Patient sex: M
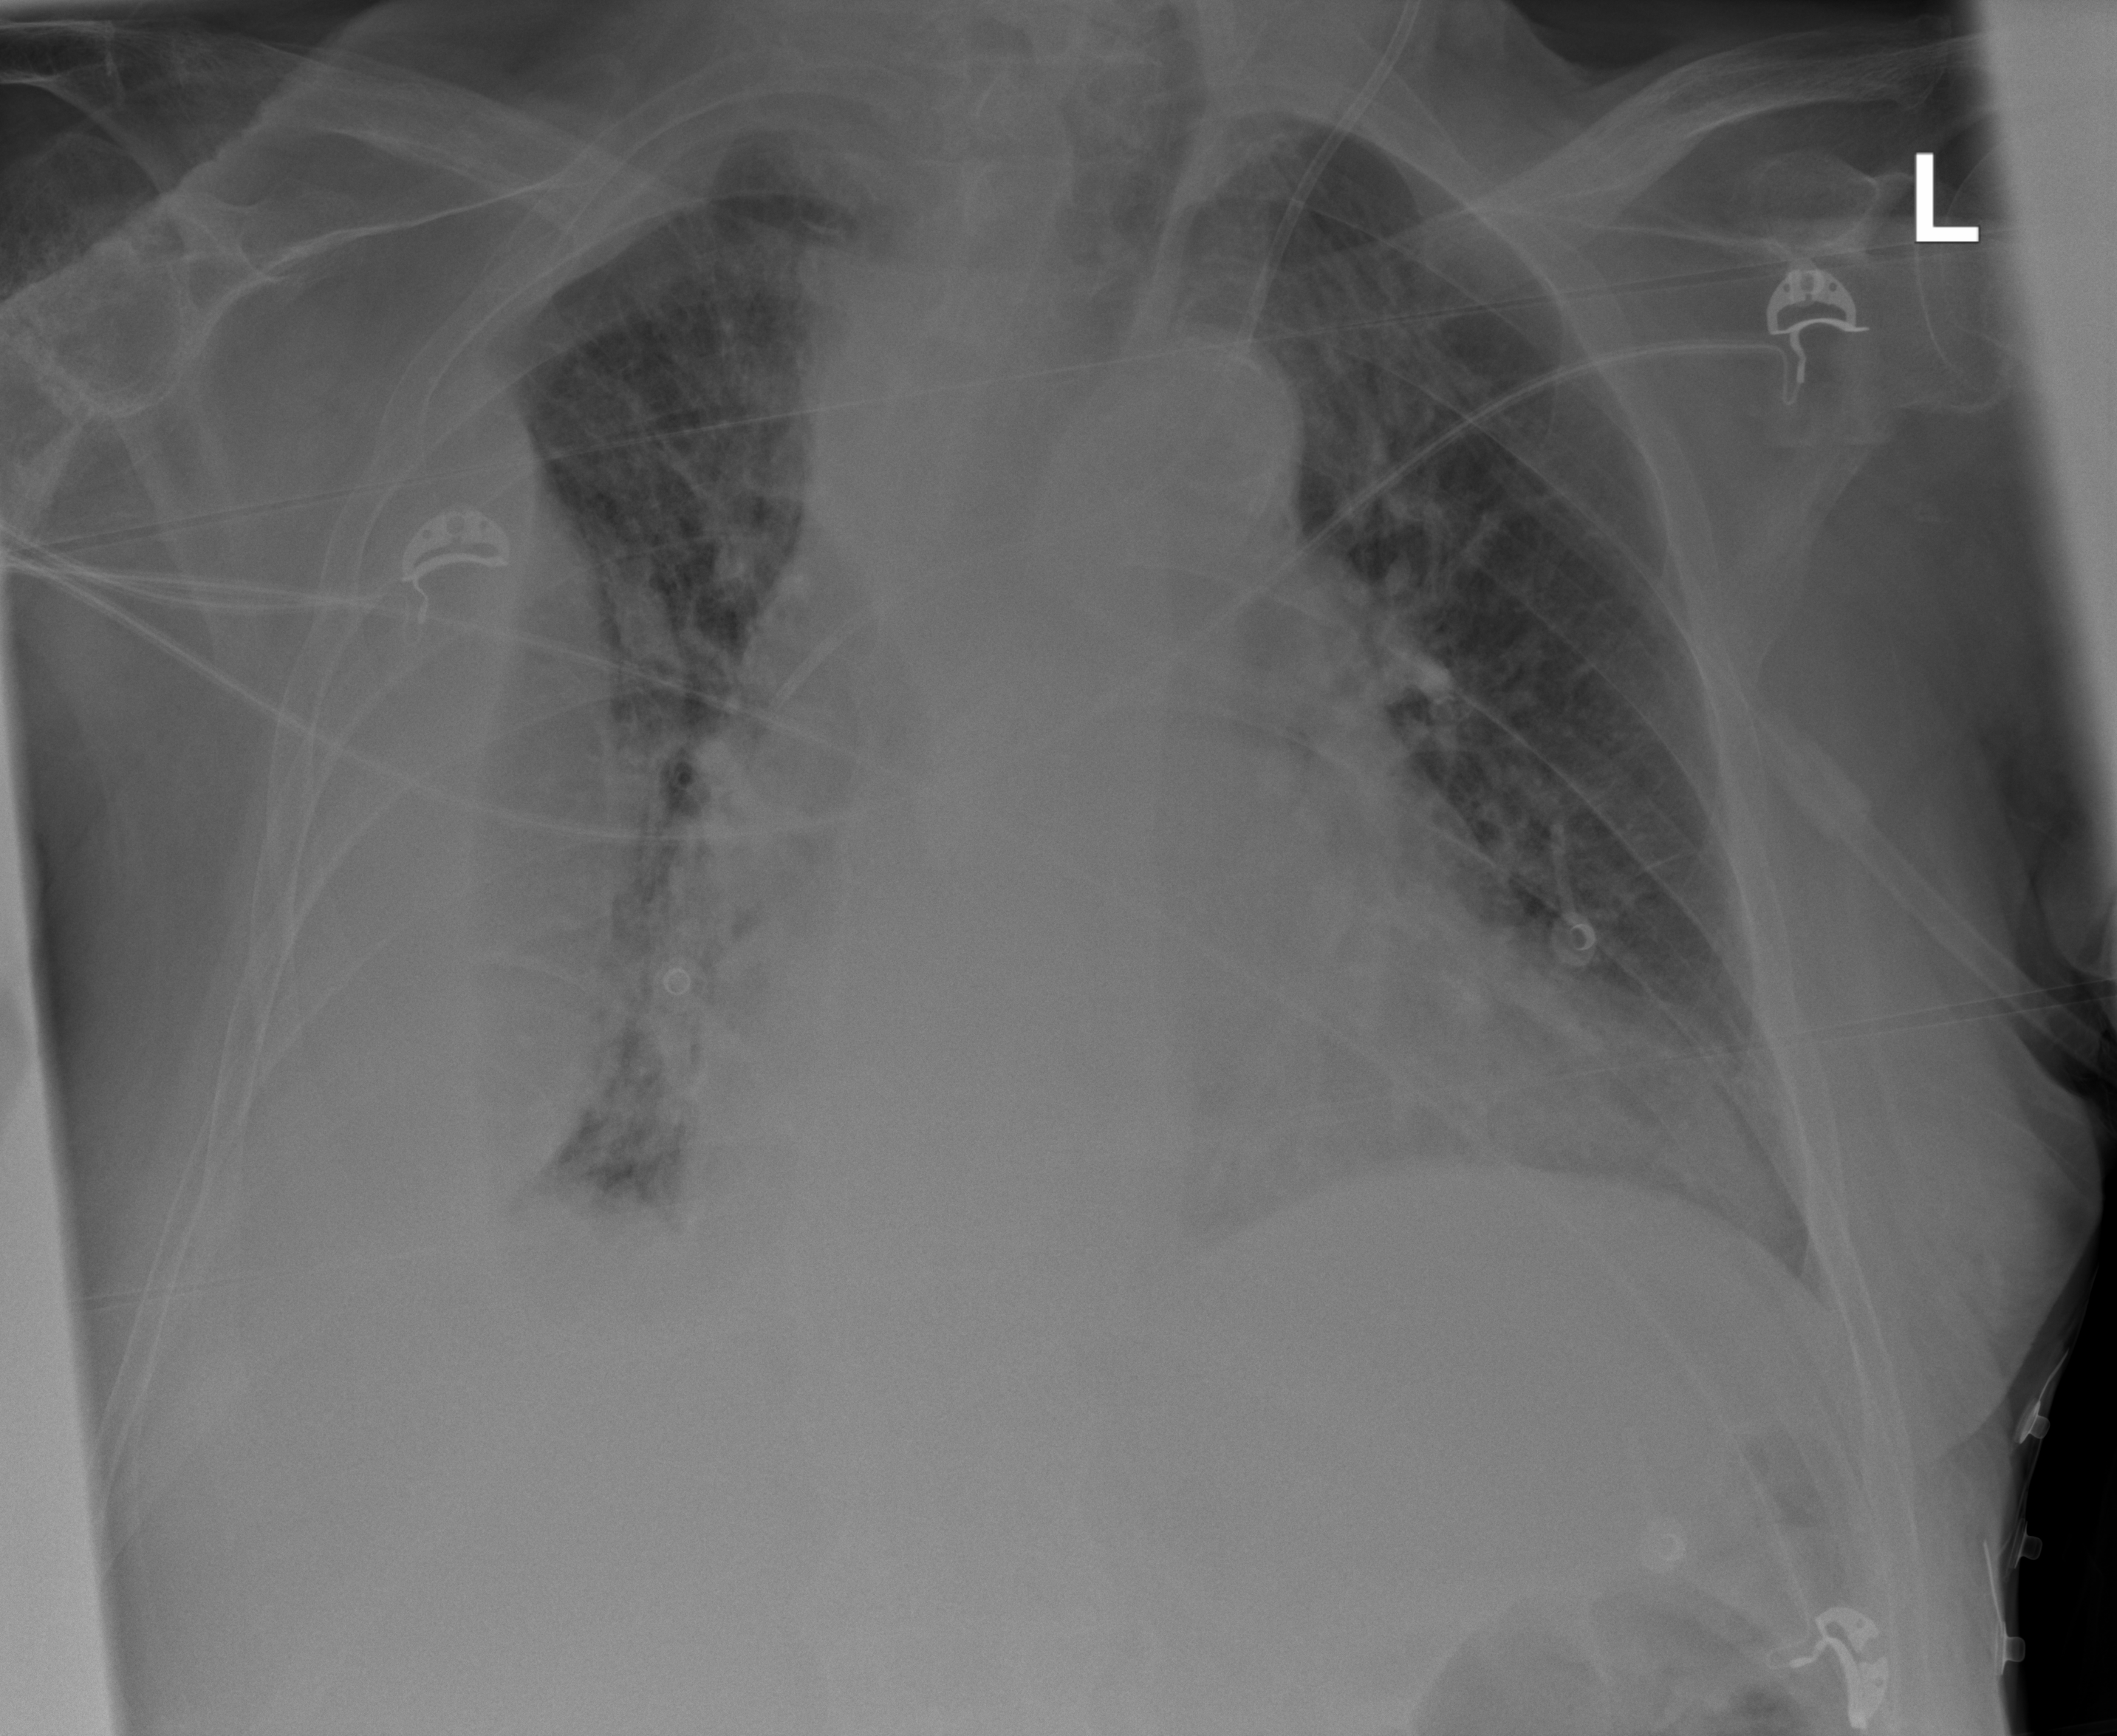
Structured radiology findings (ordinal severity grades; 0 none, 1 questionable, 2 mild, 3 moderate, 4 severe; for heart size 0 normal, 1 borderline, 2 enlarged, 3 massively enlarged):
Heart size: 2
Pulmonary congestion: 2
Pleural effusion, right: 3
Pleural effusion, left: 0
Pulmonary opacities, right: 2
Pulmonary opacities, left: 0
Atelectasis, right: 2
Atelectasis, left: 0